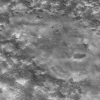
Atmospheric dust classification: not_dusty